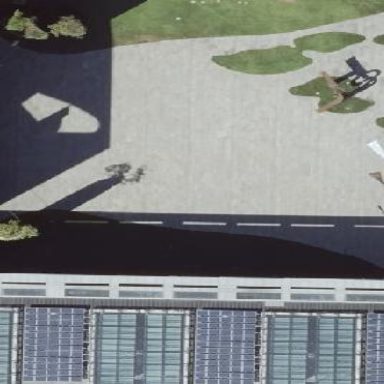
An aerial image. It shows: Courtyard created by human intervention.